Question: How much RAM?
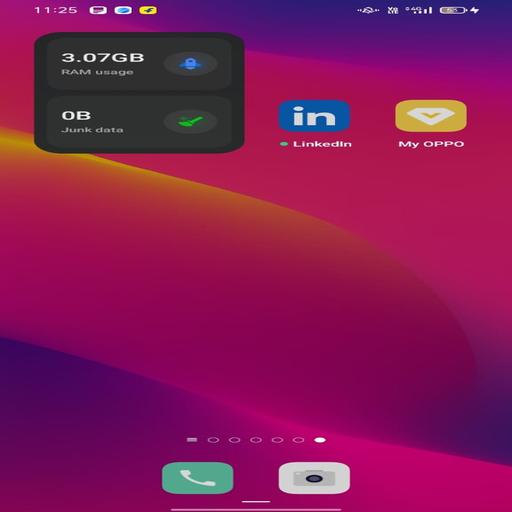
Answer: 3.07GB